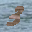
Label: 3